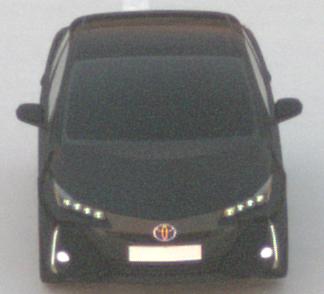
Make: Toyota
Model: Prius 1.8 Plug-In Hybrid
Detailed model: Prius (XW5) Plug-In
Model produced from: 2019/07
Model produced until: 2020/07
Doors: 5
Color: black
Road condition: dry road
Daytime: sunrise or sunset
Contrast: medium contrast